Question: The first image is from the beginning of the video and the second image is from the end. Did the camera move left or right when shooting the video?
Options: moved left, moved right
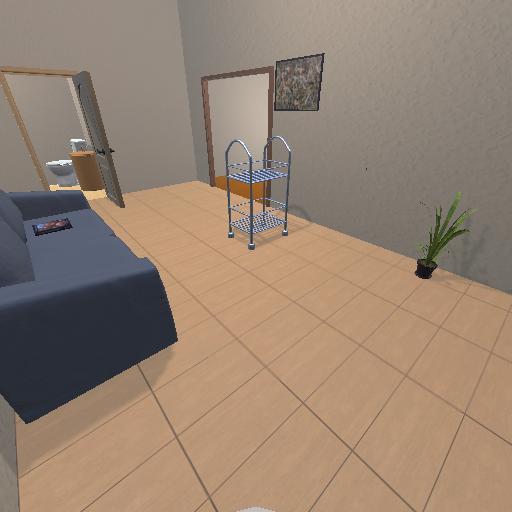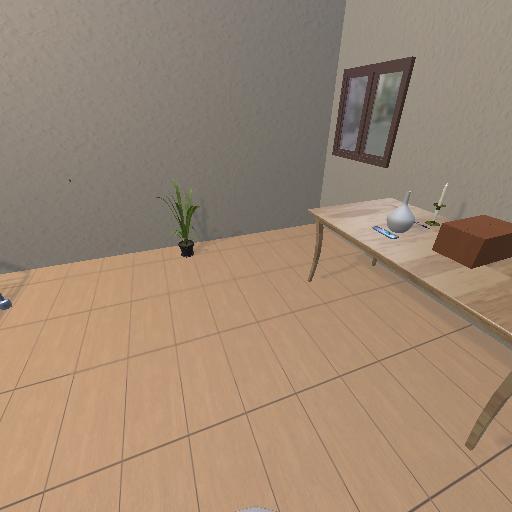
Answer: moved left